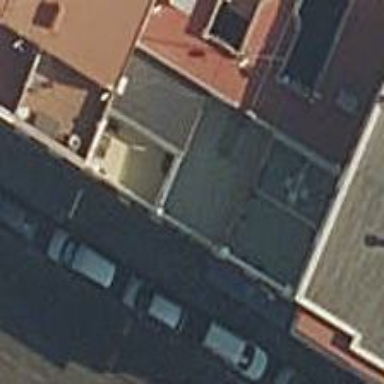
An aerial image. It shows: Restaurant.